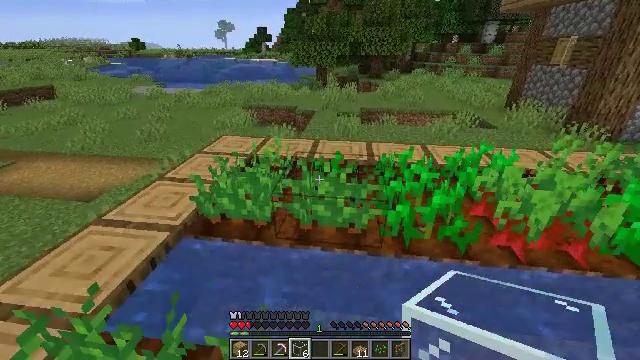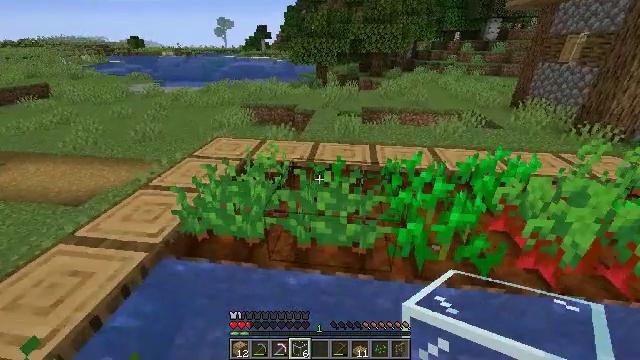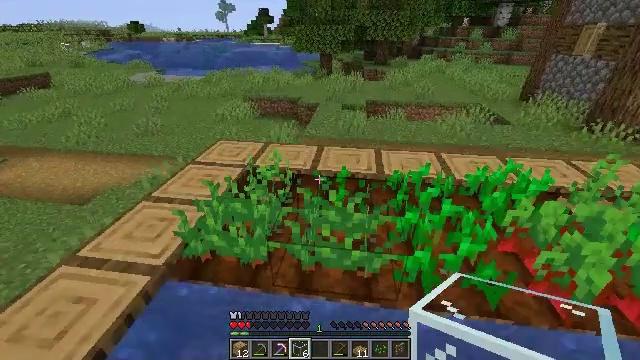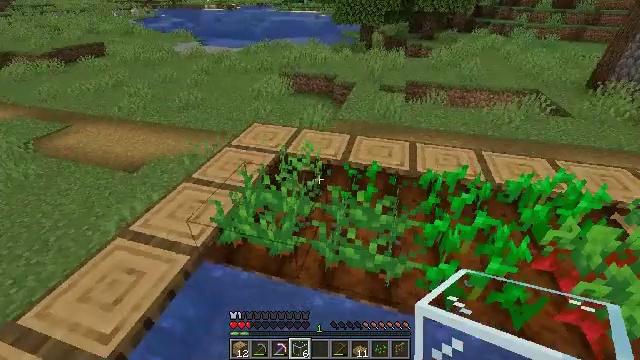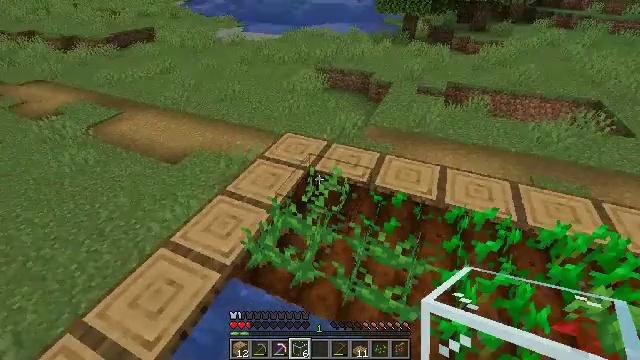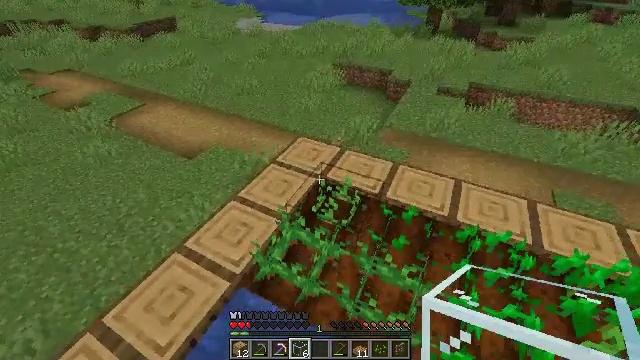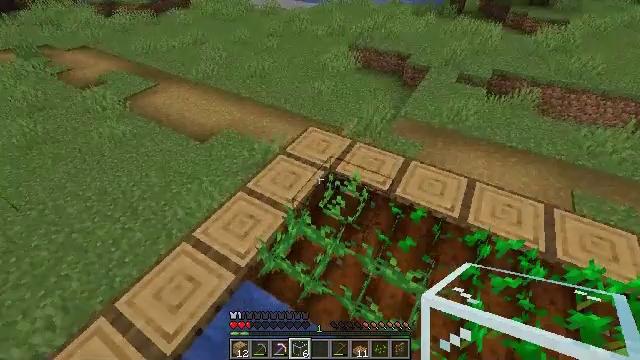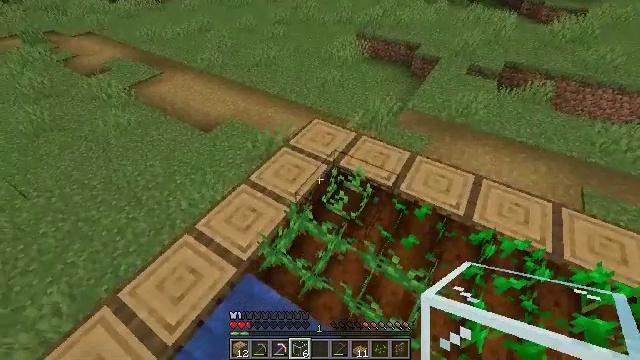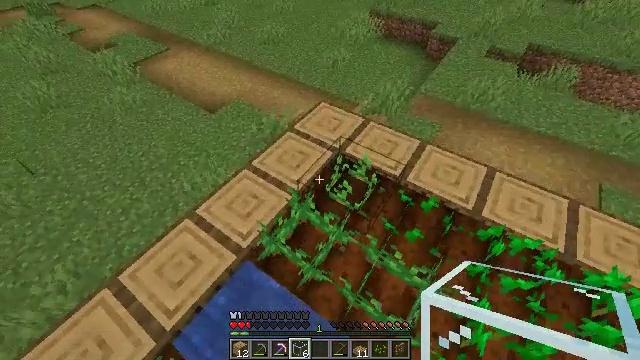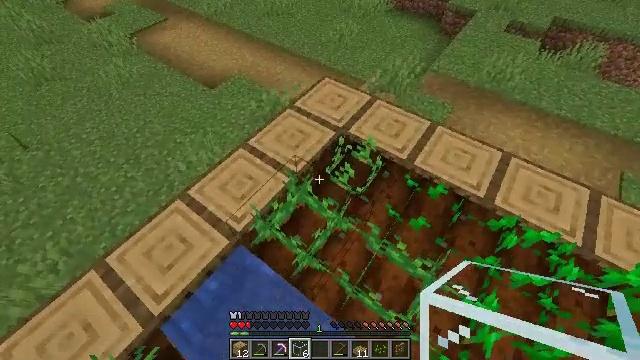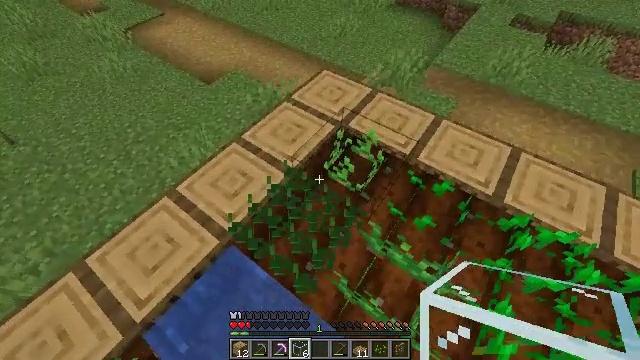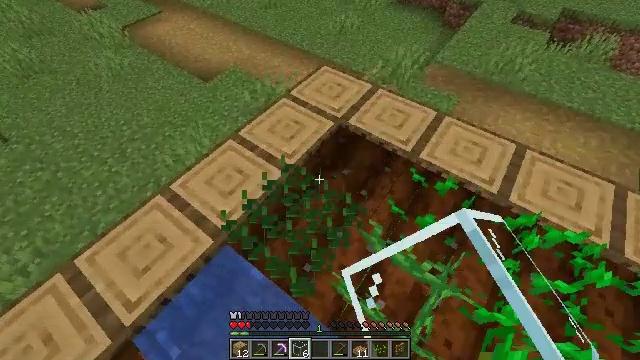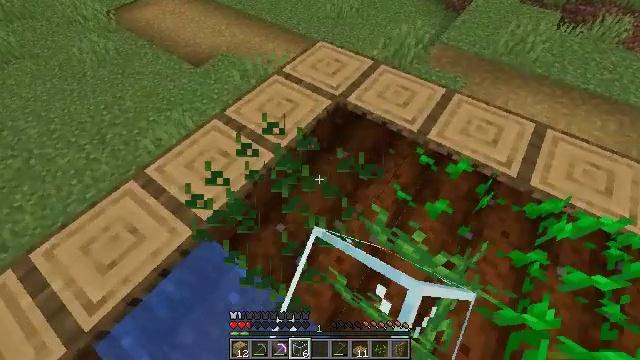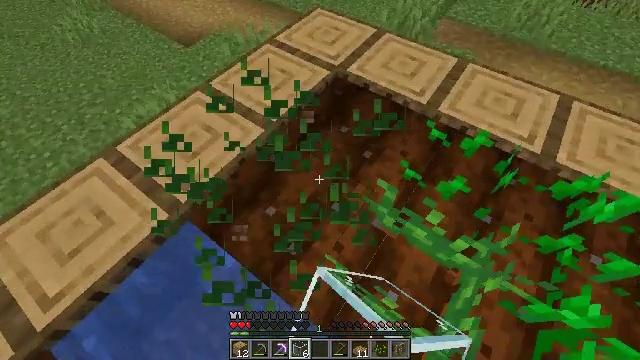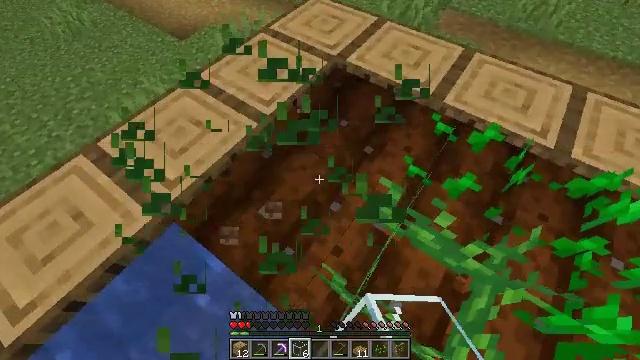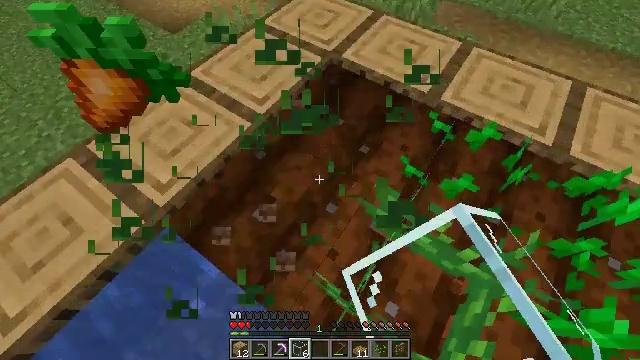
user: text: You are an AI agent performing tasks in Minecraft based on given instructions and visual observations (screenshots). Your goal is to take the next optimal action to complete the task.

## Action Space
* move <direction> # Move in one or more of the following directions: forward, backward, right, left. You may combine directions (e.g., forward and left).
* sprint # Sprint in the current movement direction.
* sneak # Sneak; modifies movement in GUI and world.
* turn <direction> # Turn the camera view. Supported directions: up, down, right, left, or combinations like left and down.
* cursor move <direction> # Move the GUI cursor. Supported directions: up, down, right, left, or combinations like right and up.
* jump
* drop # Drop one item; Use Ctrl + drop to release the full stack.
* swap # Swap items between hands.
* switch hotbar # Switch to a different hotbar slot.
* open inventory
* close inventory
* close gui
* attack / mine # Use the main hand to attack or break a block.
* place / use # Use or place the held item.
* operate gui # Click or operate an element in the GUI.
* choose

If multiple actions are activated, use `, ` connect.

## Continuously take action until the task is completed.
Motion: motion action
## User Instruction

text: Collect carrots by breaking the crop.
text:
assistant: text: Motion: move forward
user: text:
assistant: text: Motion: move forward, turn down, jump
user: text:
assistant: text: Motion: move forward, turn left and down, jump
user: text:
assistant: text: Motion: move forward, turn left and down, jump
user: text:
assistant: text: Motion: move forward, turn left and down, jump
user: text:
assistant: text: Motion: move forward, turn left and down
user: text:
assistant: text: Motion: turn left and down
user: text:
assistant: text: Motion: turn left and down
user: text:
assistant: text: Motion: turn left and down
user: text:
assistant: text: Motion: attack / mine
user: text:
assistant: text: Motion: attack / mine
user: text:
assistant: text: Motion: turn down, attack / mine
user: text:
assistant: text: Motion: turn down, attack / mine
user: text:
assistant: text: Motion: attack / mine
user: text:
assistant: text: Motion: turn down, attack / mine
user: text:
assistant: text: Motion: attack / mine